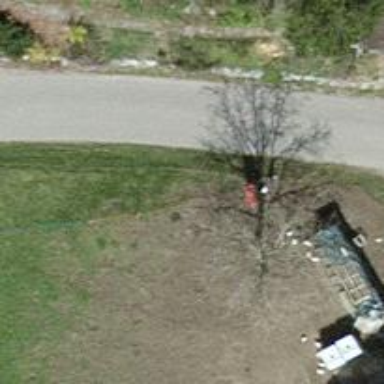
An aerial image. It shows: Bench.